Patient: sex M, age 48
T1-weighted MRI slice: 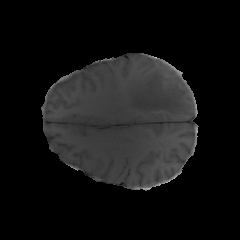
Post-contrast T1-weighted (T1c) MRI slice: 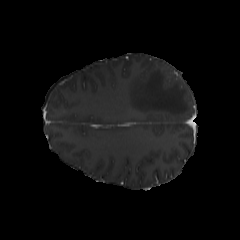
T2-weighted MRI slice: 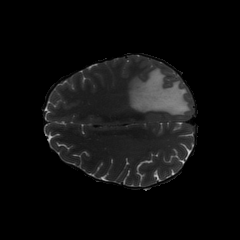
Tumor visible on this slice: yes
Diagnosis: Glioblastoma, IDH-wildtype
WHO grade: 4